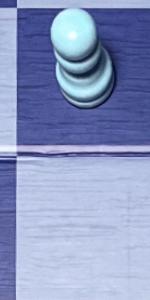
Label: Empty